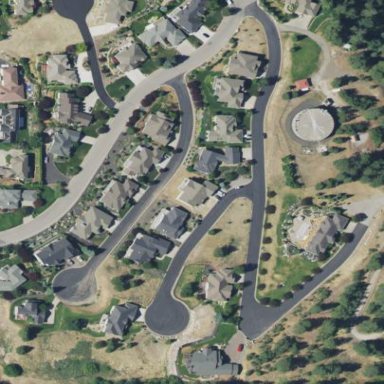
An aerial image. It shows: This residential area consists of single-family homes.